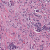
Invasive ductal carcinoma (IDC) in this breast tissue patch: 1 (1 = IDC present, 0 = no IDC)